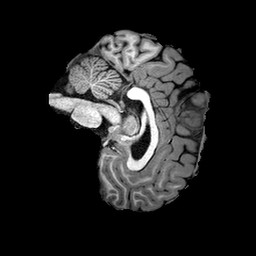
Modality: T1w
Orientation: sagittal